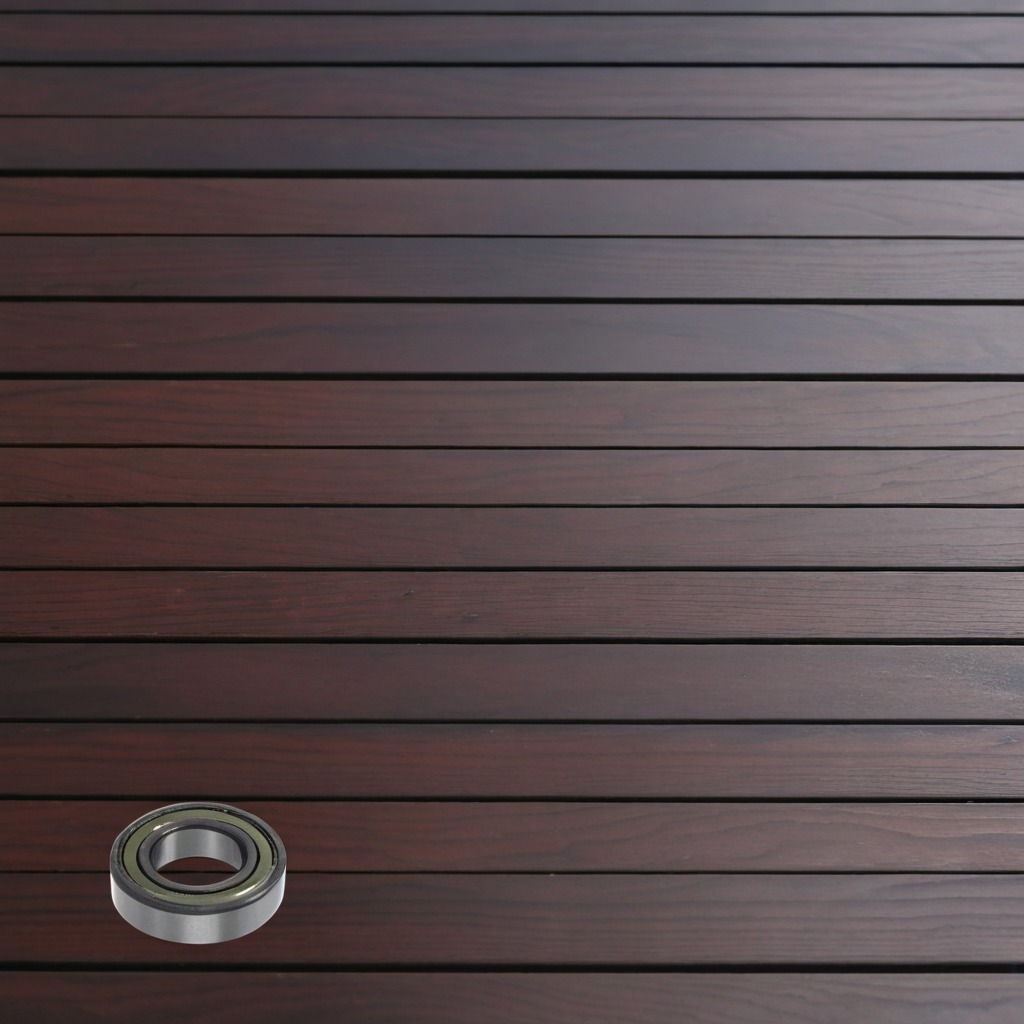
A metal ball bearing is lying on an isolated clean organized dark wood workbench in an outdoor DIY or construction setup afternoon light completely empty